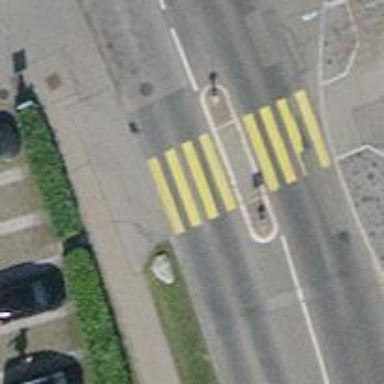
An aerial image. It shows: Uncontrolled zebra crossing on the road.